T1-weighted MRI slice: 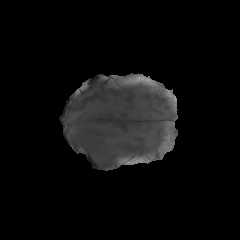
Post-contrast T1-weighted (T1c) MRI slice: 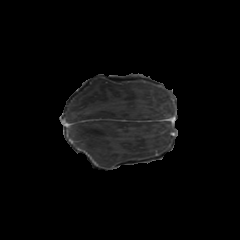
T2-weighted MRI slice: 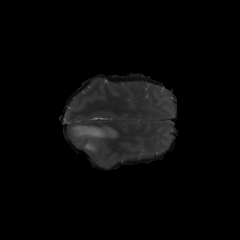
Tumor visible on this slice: yes